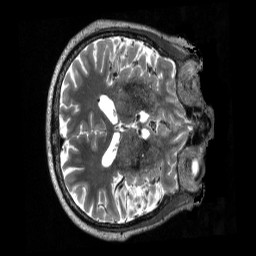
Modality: T2w
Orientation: axial
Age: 78
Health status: healthy
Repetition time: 3.2 s
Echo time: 0.563 s